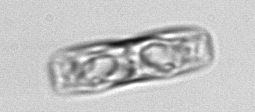
Label: pennate_morphotype1